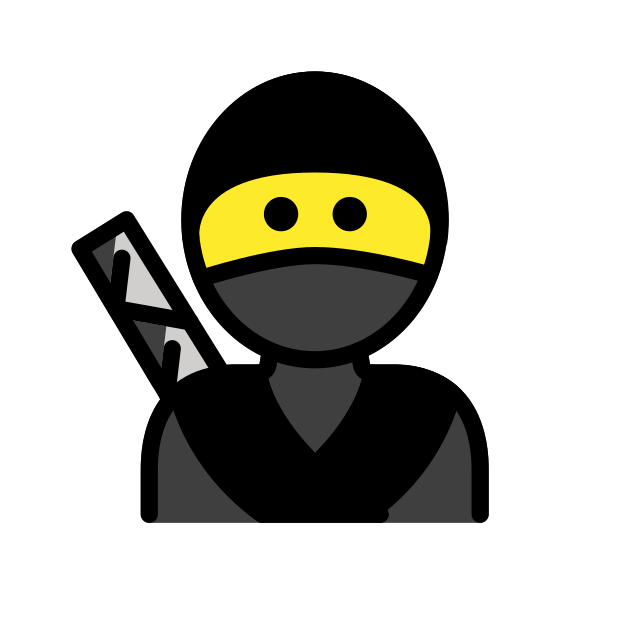
ninja